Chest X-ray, PA view. Patient: 34 years old, sex F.
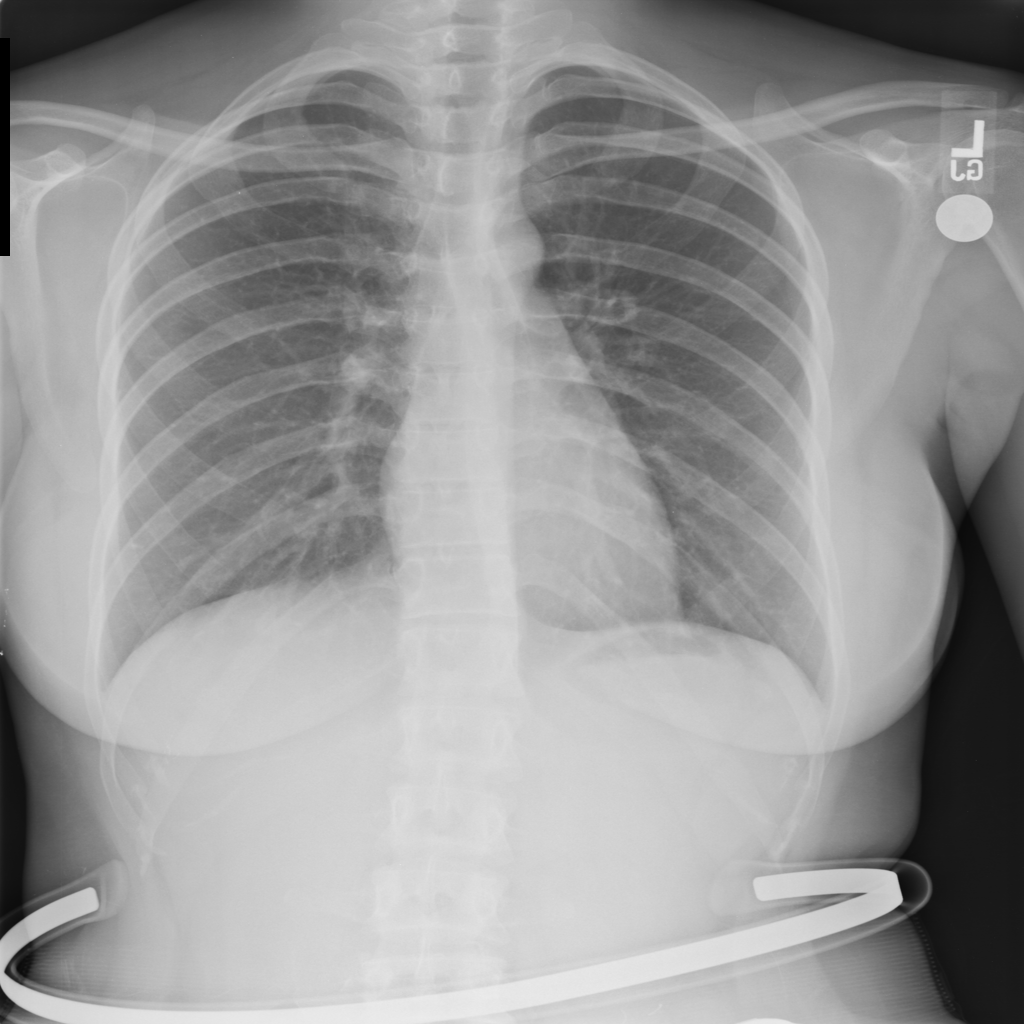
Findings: No Finding